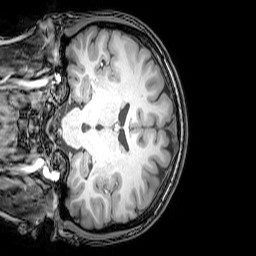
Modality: T1w
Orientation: coronal
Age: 21
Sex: female
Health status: healthy
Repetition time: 0.081 s
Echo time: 0.037 s